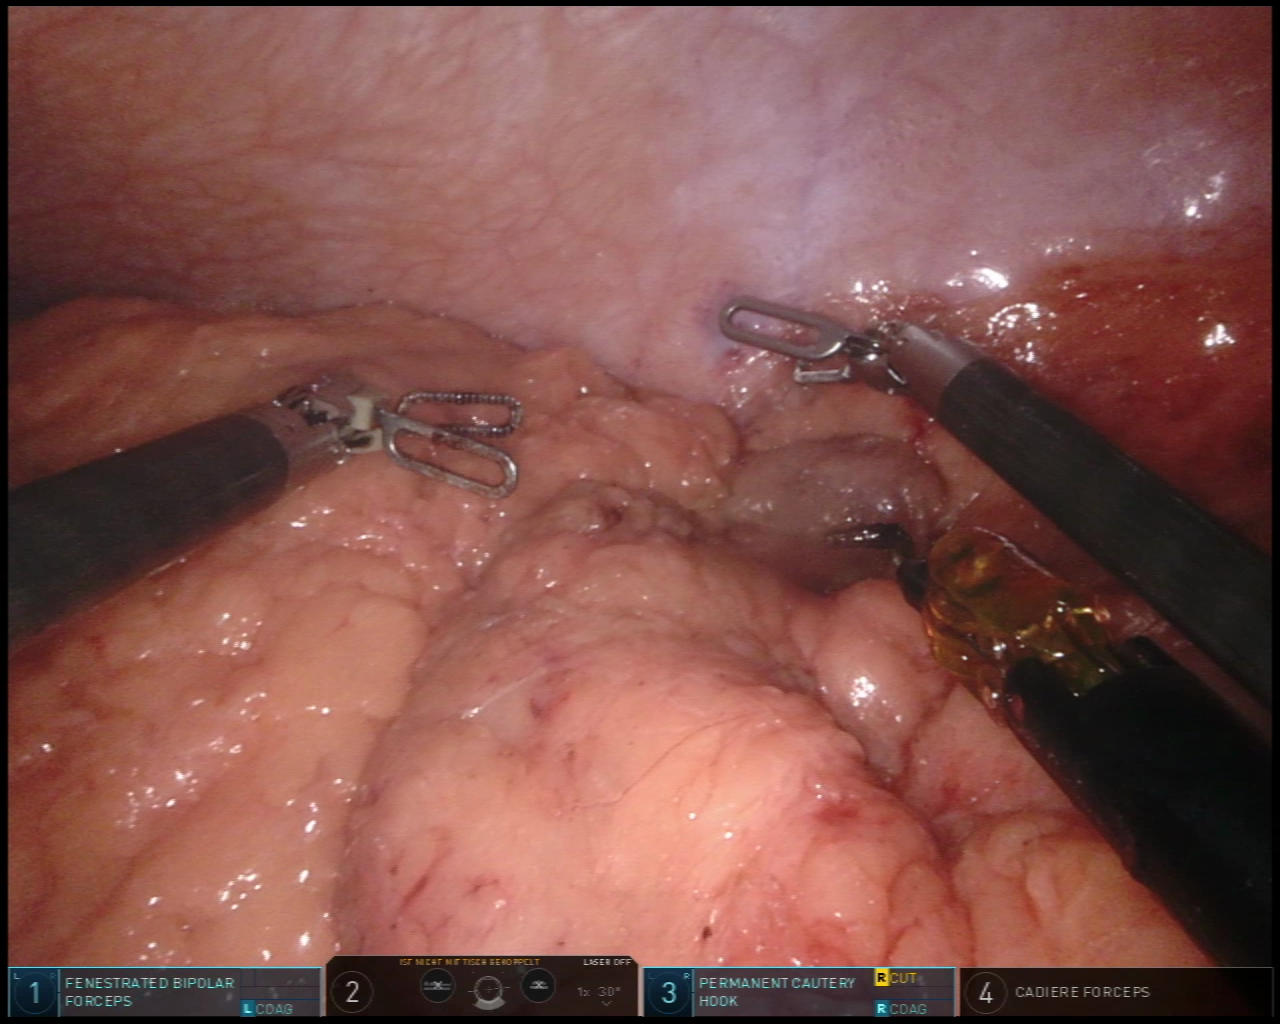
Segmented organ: abdominal_wall
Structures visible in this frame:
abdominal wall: yes
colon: no
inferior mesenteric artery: no
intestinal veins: no
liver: no
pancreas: no
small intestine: no
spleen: no
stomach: no
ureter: no
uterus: no
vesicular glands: no